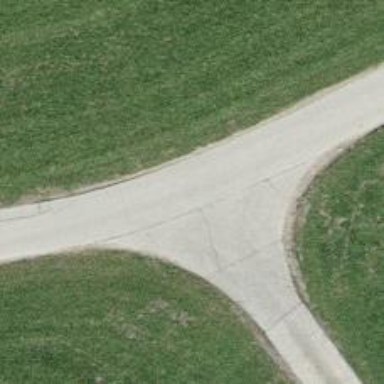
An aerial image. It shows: Concrete service road